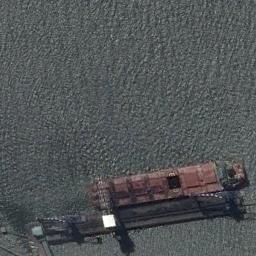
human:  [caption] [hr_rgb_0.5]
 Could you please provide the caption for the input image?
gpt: There are two ships of different sizes at sea .

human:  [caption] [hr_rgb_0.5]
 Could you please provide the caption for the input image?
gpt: An orange-red bulk carrier docked by the dock .

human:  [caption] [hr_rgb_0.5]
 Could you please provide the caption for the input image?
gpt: There is a ship in the green water on the shore .

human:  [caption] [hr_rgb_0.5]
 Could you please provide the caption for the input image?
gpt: The orange cargo ship is docked at the dock .

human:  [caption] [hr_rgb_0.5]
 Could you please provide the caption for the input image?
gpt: The brown ship is at the harbor .